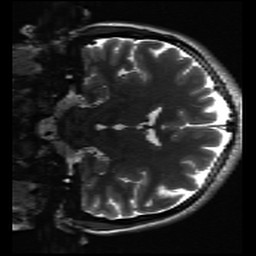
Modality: inplaneT2
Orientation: coronal